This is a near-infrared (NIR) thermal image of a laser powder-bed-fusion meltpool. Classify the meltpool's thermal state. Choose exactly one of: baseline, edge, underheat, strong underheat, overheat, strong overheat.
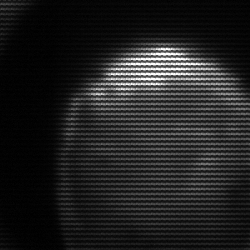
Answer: edge